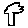
Label: tree